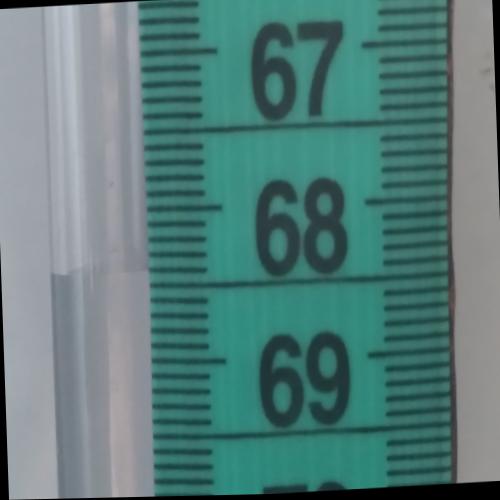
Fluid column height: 68.4 cm